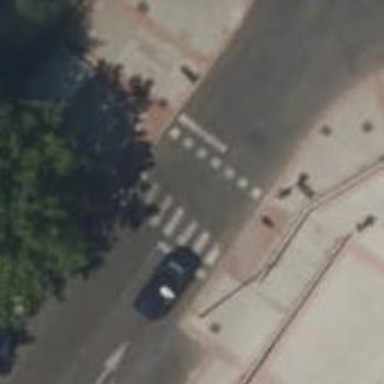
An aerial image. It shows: Uncontrolled zebra crossing on the road.